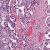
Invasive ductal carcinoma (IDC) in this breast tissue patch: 1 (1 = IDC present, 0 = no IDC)